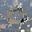
Label: 0